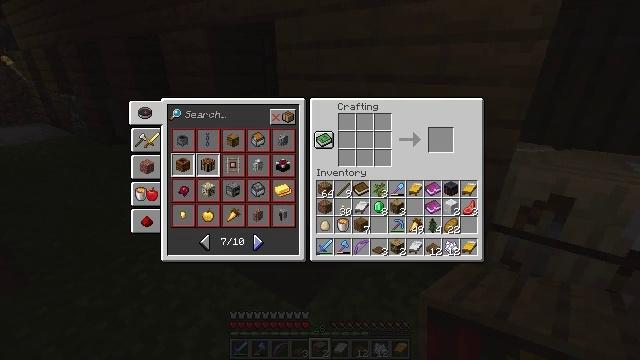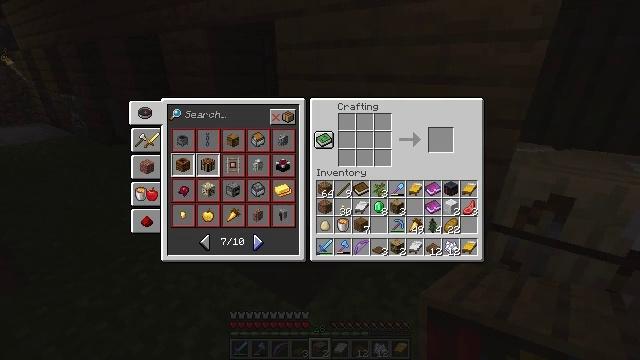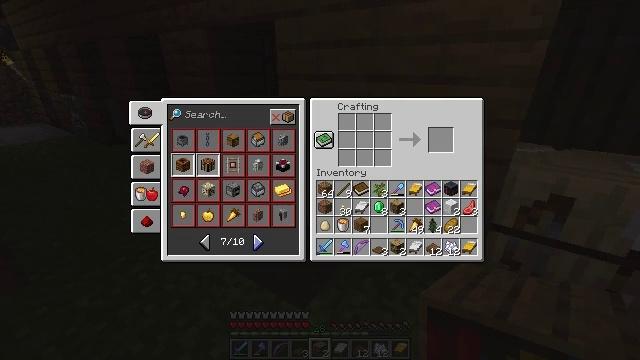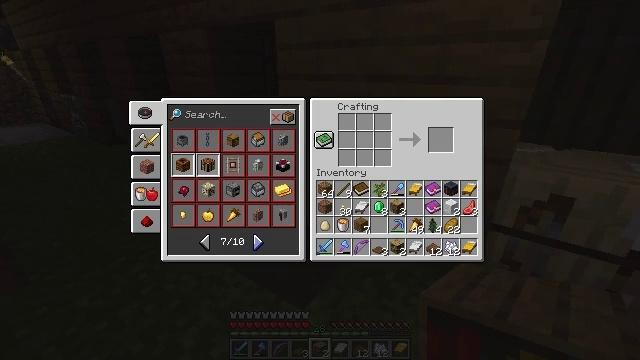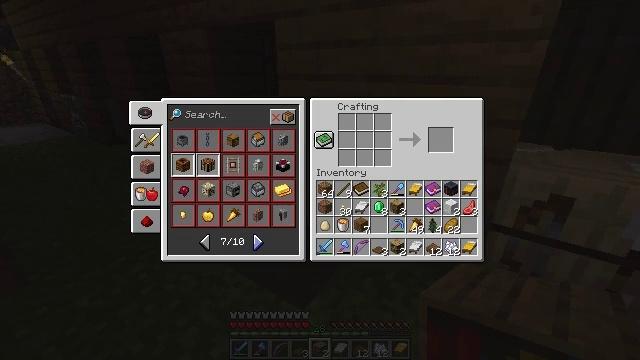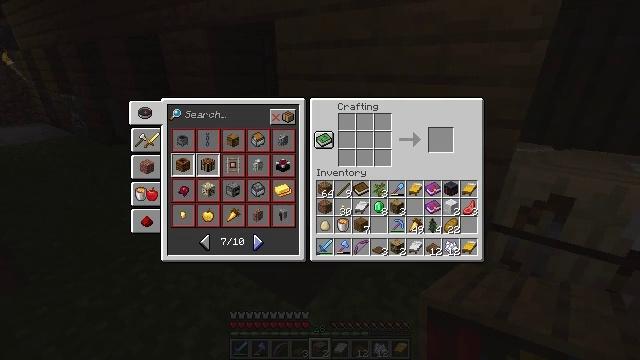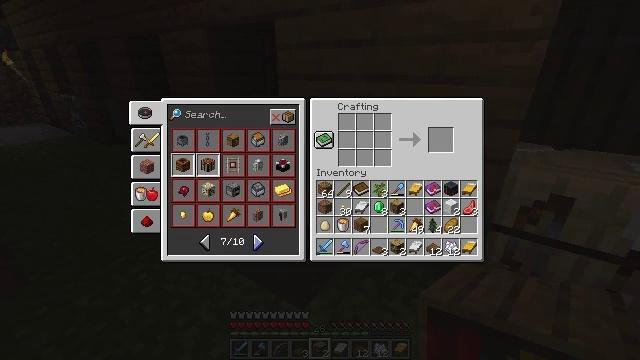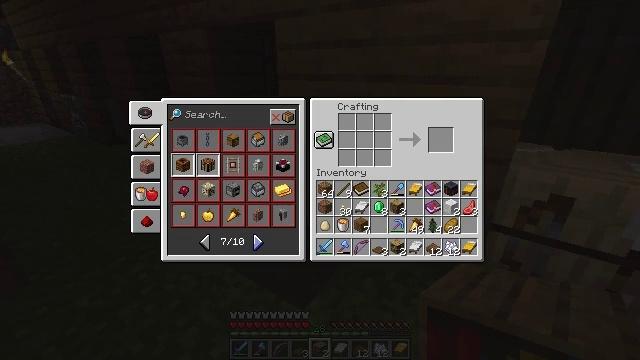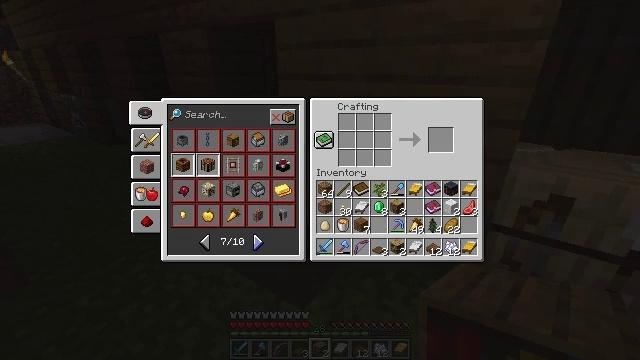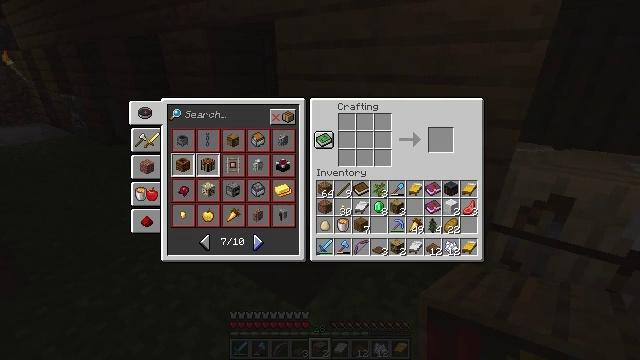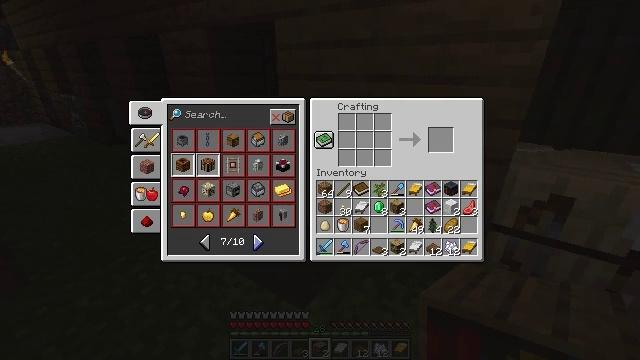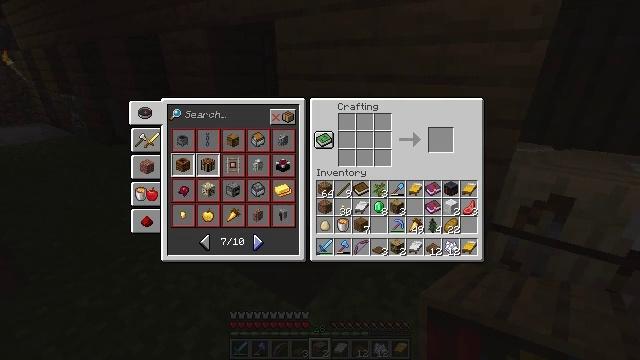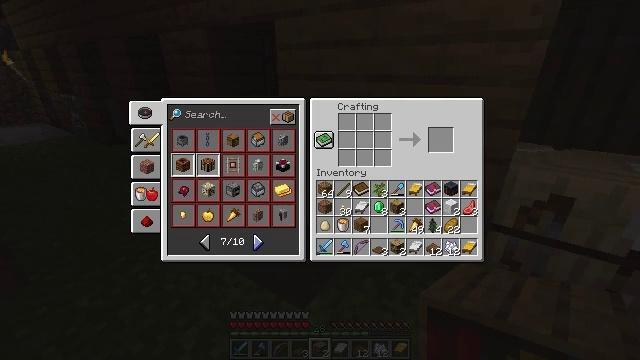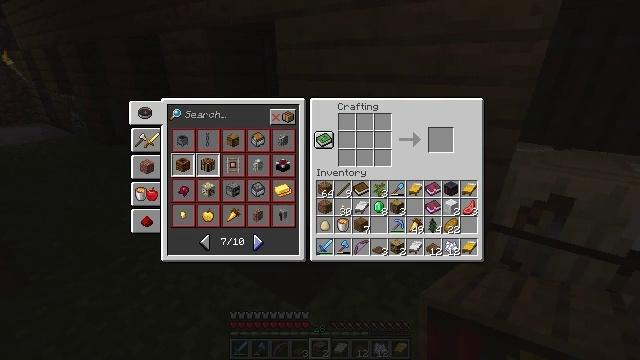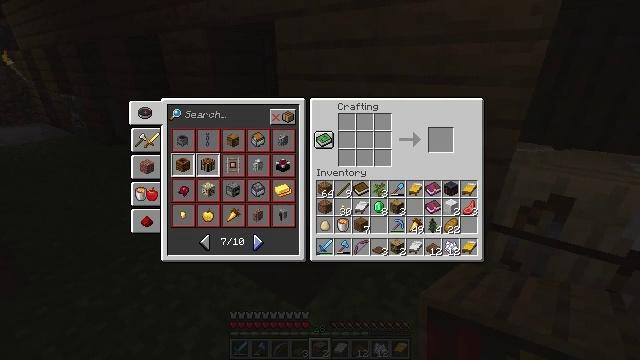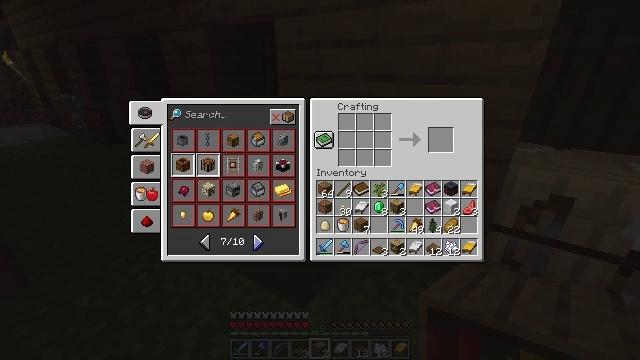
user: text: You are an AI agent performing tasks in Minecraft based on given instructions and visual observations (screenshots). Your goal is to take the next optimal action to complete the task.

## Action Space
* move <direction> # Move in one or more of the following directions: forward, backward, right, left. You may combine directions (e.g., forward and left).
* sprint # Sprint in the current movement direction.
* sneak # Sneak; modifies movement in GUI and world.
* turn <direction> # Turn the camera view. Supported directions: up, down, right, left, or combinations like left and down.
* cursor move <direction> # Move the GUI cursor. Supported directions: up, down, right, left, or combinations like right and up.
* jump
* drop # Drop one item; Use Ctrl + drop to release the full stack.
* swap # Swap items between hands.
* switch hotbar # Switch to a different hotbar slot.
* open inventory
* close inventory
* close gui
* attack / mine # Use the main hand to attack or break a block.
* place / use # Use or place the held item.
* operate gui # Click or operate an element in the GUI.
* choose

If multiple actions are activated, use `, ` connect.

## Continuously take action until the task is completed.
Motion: motion action
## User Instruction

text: Combine wooden slabs and a bookshelf to craft the lectern.
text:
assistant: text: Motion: no_op
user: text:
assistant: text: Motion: no_op
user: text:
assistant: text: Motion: no_op
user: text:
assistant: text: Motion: no_op
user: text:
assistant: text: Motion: no_op
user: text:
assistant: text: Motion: no_op
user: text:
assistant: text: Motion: no_op
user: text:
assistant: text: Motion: no_op
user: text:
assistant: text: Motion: no_op
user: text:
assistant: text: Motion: no_op
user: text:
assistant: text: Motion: no_op
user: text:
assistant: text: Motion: no_op
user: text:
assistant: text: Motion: no_op
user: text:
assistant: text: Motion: no_op
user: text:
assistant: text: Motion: no_op
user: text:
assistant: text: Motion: no_op
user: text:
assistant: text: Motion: operate gui
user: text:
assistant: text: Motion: operate gui
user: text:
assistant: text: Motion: no_op
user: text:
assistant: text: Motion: no_op
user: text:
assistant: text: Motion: no_op
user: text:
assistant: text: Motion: no_op
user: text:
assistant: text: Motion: no_op
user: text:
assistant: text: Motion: no_op
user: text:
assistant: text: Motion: no_op
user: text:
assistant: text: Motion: no_op
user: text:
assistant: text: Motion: no_op
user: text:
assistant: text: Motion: no_op
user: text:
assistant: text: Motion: no_op
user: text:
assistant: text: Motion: no_op